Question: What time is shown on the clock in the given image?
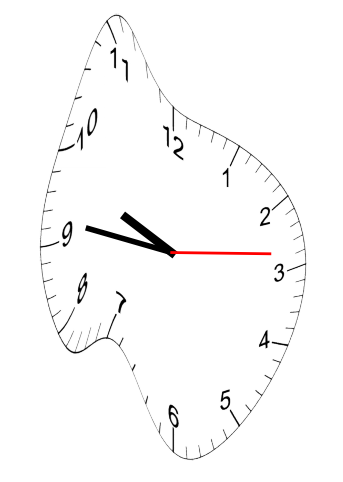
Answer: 09:46:14